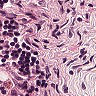
Metastatic tissue present: no